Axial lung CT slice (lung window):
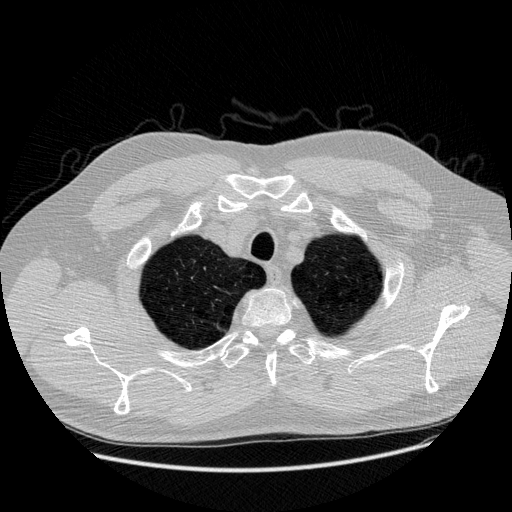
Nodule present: no